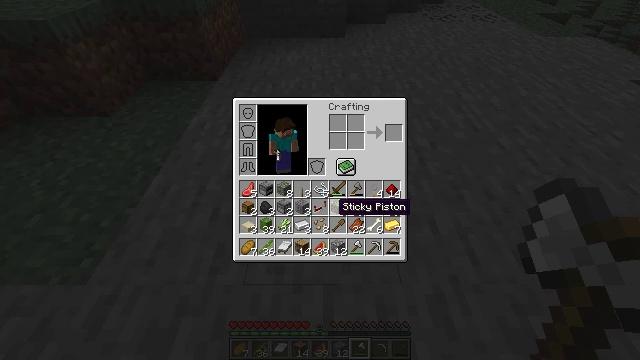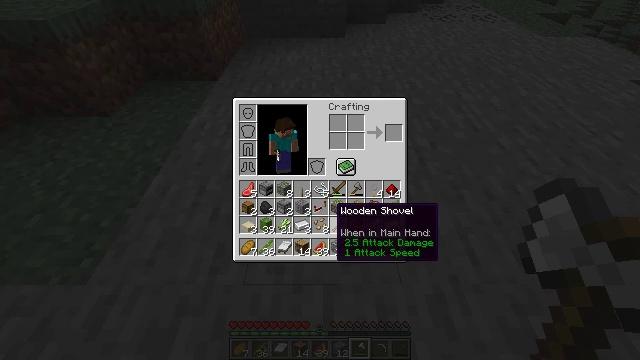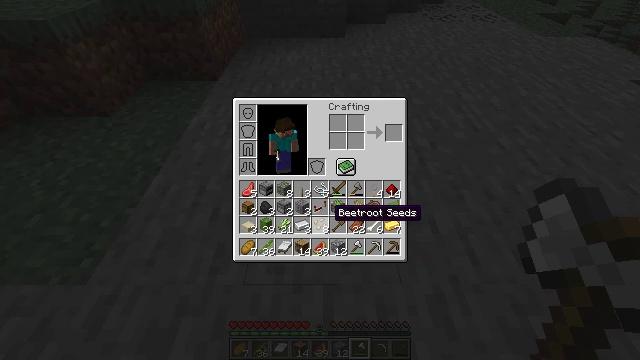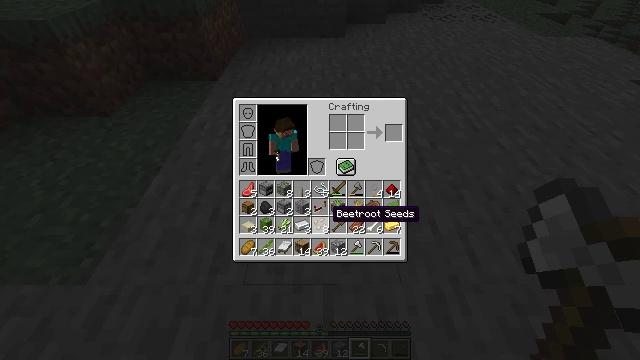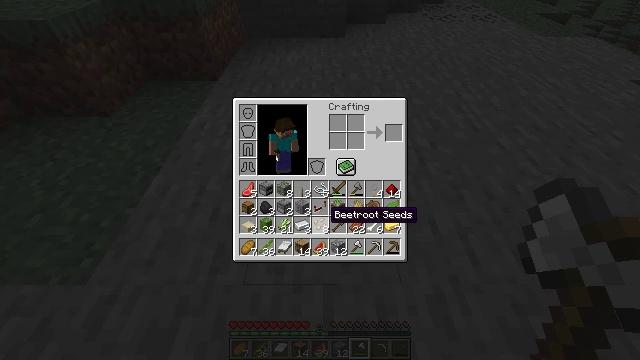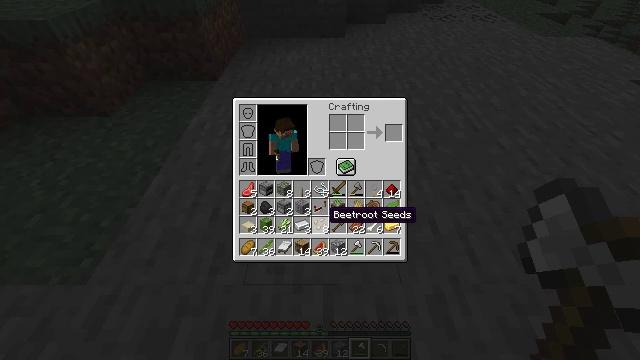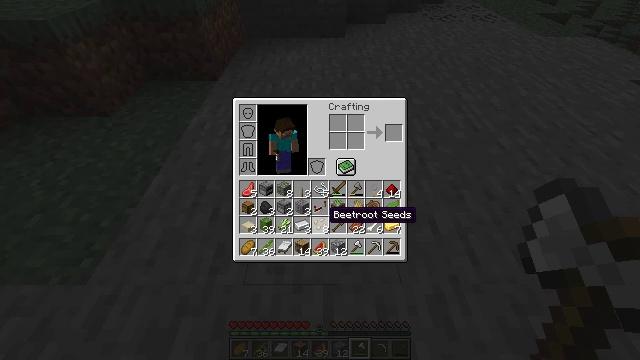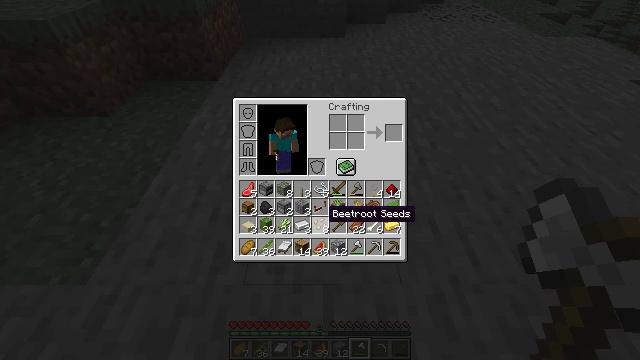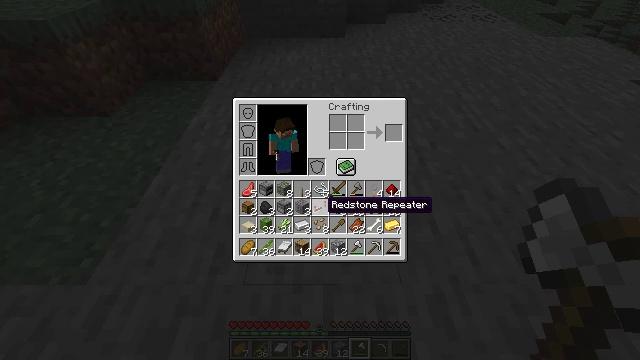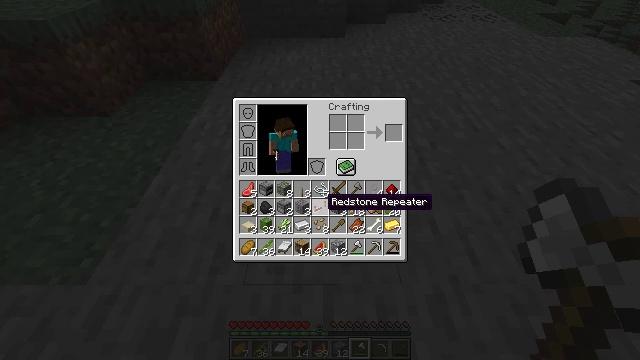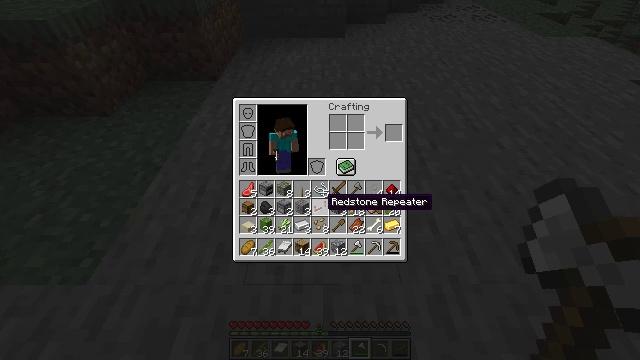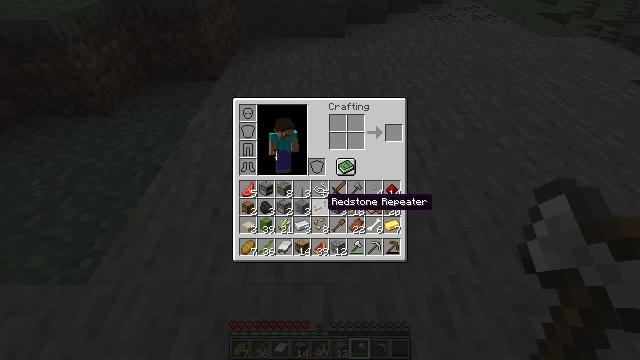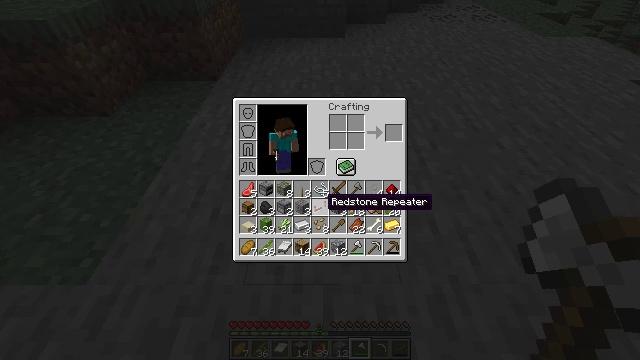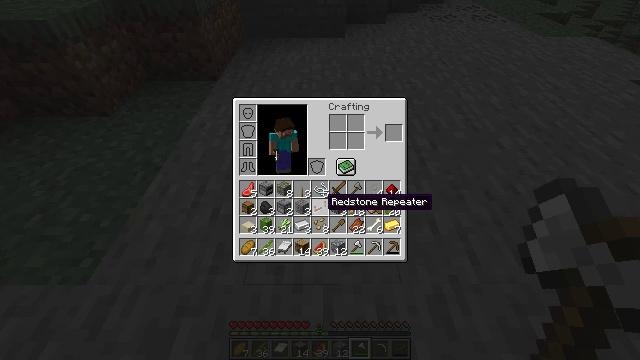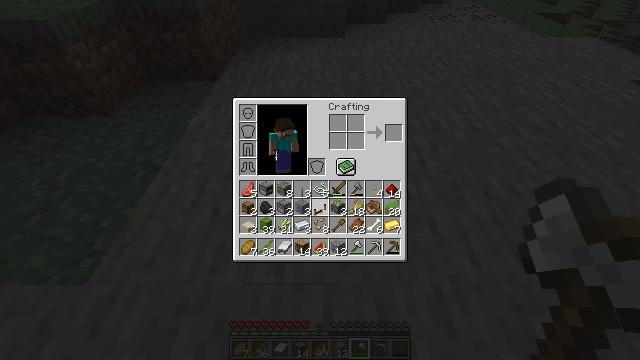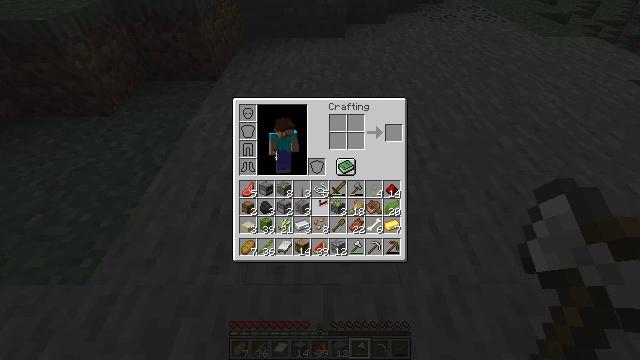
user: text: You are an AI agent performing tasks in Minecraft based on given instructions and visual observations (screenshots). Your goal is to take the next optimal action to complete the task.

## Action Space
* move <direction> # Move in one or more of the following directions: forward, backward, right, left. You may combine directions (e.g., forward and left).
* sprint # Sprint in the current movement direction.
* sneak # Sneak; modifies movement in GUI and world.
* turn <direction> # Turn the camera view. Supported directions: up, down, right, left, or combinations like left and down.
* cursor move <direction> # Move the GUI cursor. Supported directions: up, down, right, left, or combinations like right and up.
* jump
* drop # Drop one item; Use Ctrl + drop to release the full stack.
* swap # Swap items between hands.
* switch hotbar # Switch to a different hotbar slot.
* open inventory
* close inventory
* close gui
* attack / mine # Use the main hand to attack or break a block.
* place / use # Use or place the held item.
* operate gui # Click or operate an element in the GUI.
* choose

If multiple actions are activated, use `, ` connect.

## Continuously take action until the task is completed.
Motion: motion action
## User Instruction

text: Drop a repeater.
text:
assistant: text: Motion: no_op
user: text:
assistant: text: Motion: no_op
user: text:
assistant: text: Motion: no_op
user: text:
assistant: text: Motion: no_op
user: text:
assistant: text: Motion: no_op
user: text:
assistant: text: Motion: no_op
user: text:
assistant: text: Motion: no_op
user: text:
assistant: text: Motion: cursor move up
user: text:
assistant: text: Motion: no_op
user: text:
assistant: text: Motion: no_op
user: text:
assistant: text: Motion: no_op
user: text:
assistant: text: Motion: no_op
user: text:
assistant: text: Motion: no_op
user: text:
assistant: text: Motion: operate gui
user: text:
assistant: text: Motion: cursor move up, operate gui
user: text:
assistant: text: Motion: cursor move right and up, operate gui
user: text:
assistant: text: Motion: cursor move right and up
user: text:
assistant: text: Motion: no_op
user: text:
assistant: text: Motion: operate gui
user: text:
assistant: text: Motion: operate gui
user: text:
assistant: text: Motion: operate gui
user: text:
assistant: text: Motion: no_op
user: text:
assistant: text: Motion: no_op
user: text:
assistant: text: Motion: no_op
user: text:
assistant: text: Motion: no_op
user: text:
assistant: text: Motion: no_op
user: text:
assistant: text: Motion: no_op